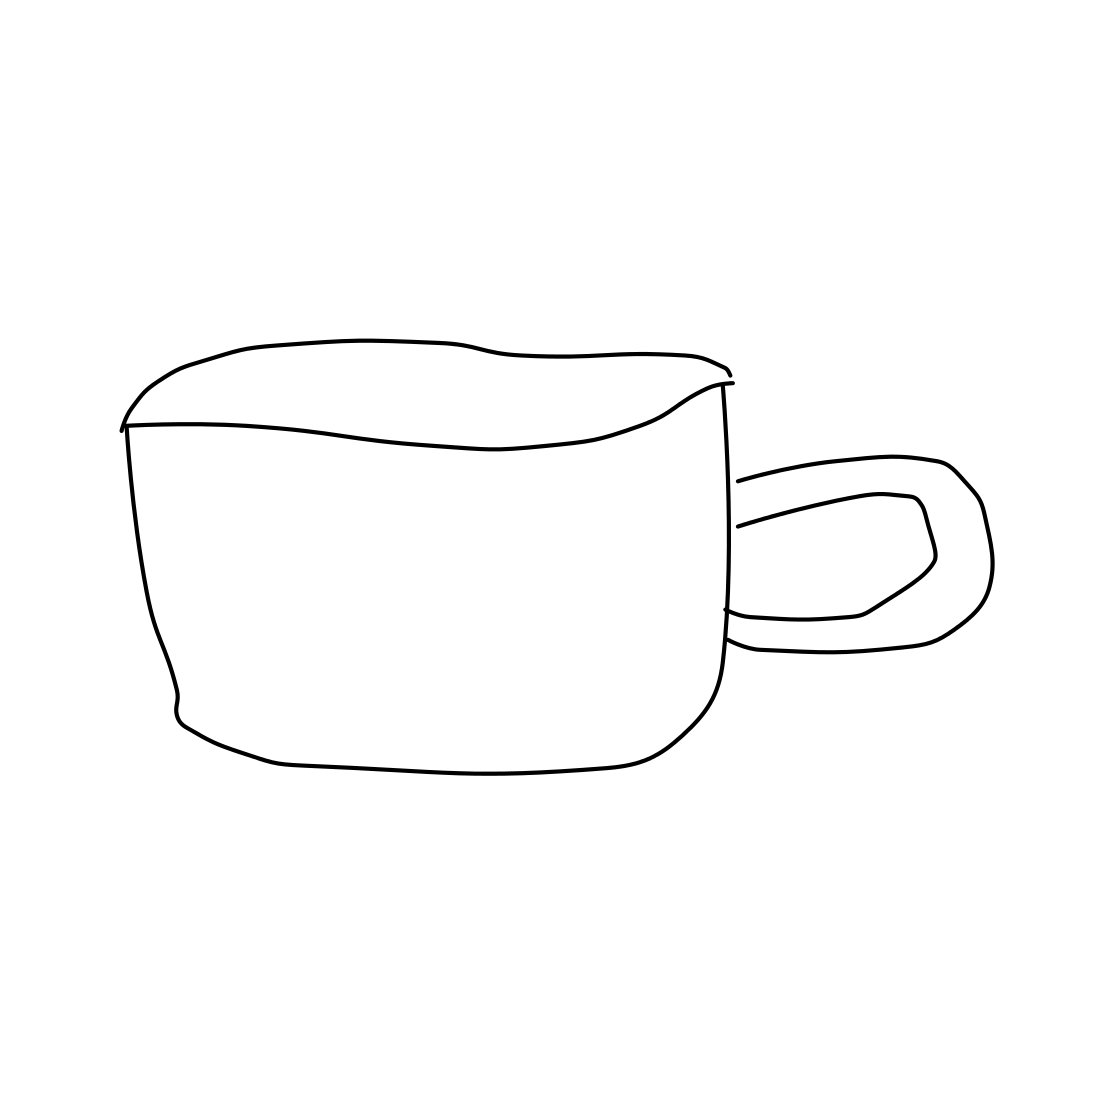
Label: cup